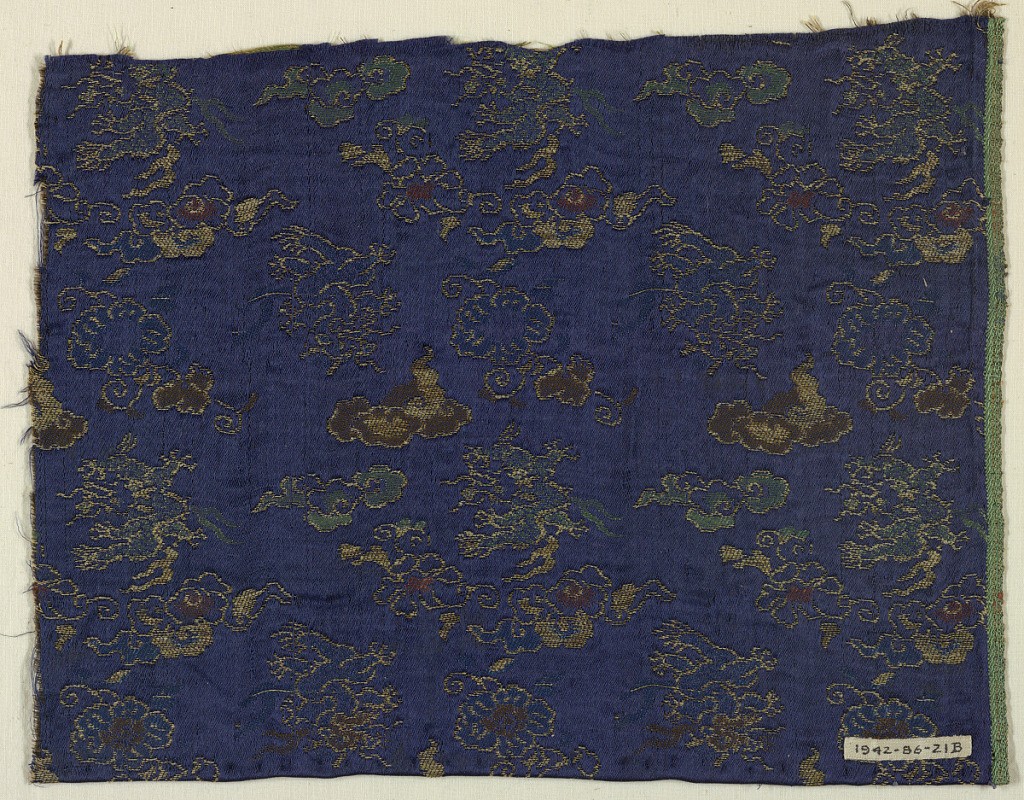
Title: Fragment
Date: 19th century
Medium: Mediuim: silk, gold on paper wound on silk core Technique: plain compound twill weave
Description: Pattern of dragons, floral forms and flying clouds in supplementary wefts of gold, green, red, light blue silk and gold threads on dark blue twill ground.